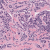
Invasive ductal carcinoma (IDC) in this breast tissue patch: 1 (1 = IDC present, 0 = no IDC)